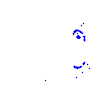
Particle: kaon